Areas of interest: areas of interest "Park and greenspace"
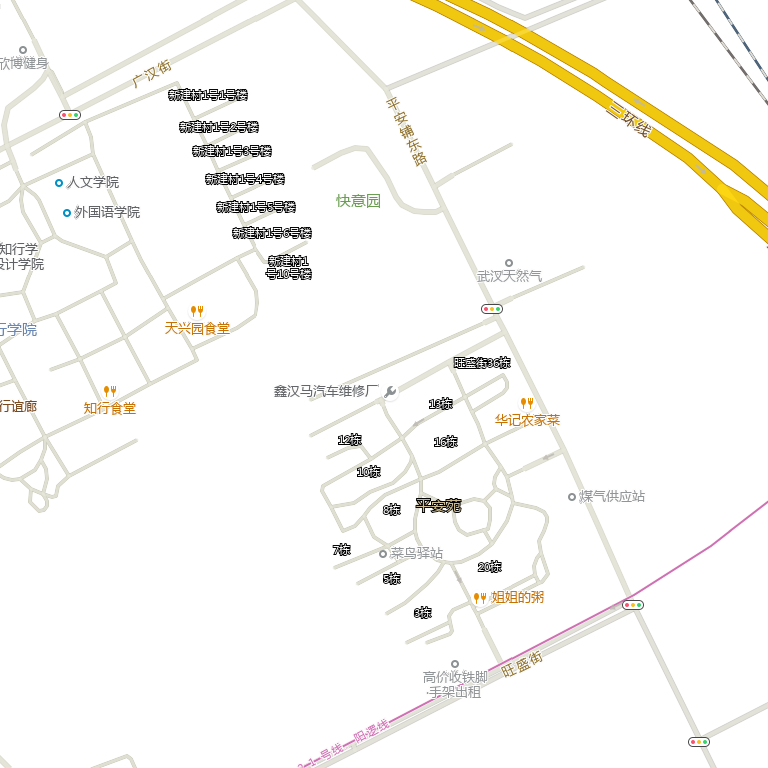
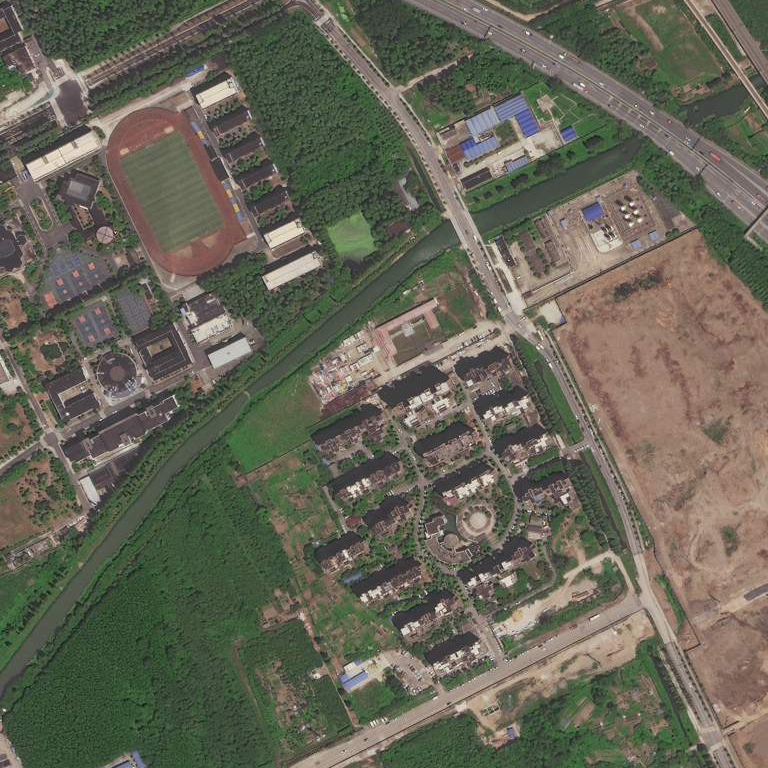